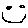
Label: smiley face